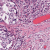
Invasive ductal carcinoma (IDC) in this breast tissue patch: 1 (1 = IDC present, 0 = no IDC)